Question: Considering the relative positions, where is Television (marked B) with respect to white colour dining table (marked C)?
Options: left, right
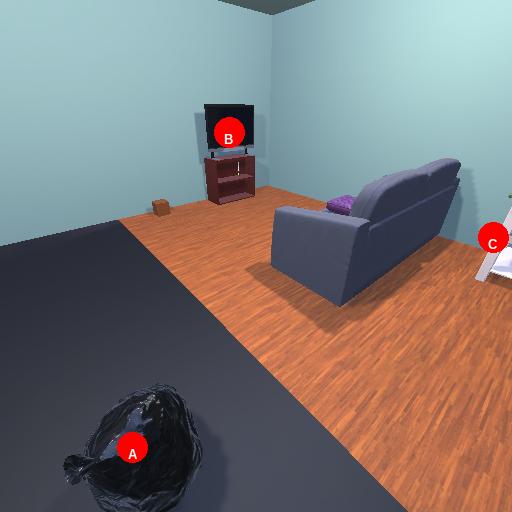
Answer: left